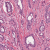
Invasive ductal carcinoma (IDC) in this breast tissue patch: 1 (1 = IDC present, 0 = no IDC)